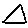
Label: triangle